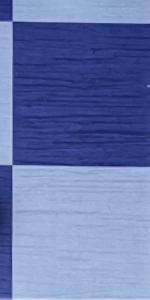
Label: Empty